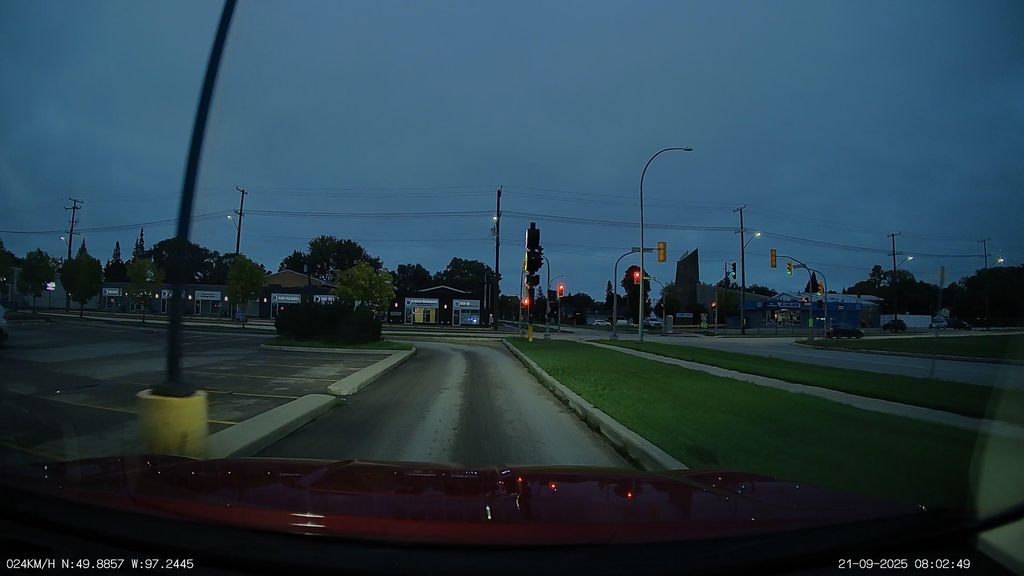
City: winnipeg